Interaction volume radius: 10 \u00c5
Interaction volume height: 15 \u00c5
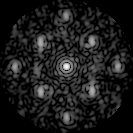
Disorder parameter: 0.4009